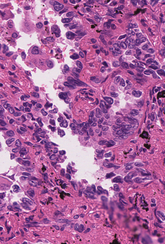
Tumor epithelial tissue: yes
Tumor-associated stroma tissue: yes
Normal tissue: no